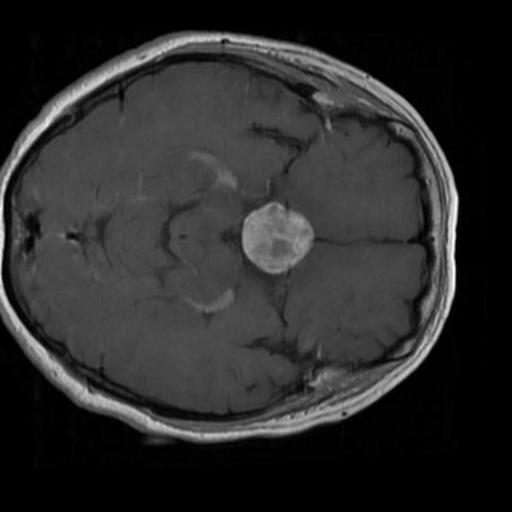
Label: brain_tumor